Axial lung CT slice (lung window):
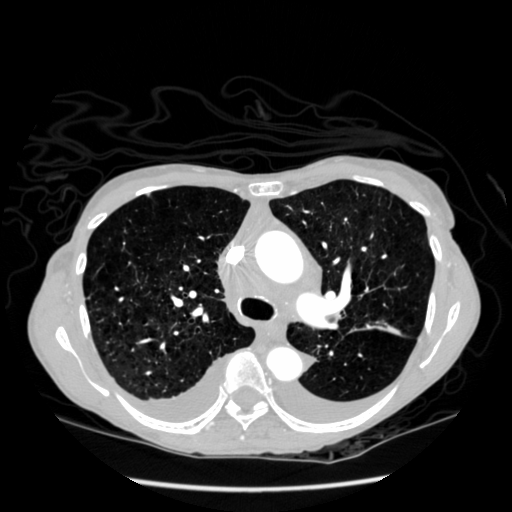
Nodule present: no